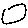
Label: square